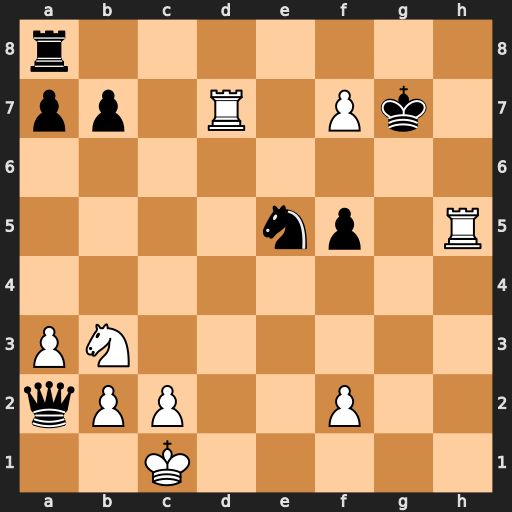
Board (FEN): r7/pp1R1Pk1/8/4np1R/8/PN6/qPP2P2/2K5
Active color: w
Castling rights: -
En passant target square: -
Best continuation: f8=Q+ Kxf8 Rh8#